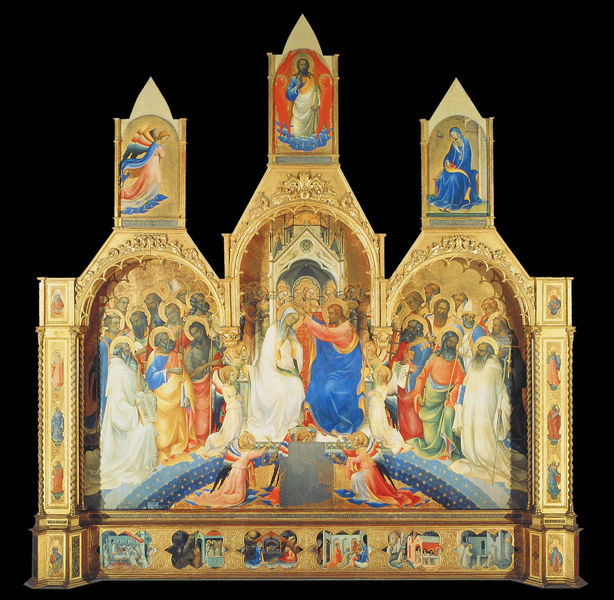
Titel: Krönung Mariens mit Heiligen und Engeln (in den Zwickeln: segnender Christus (Mitte) und Mariä Verkündigung (li u. re))
Künstler: Lorenzo Monaco
Institution: Florenz, Uffizien
inv. 1890: no. 885
Schlagwörter: blau, gott, gelb, menschen, bunt, frau, orange, pfeiler, schmuck, säulen, rot, wand, rahmen, bild, kirche, figur, gold, gewänder, tanzen, krone, kinder, engel, bogen, farben, könig, thron, wandgemälde, foto, bögen, türme, beten, altar, heiligenschein, jesus, götter, mittelalter, krönung, segen, segnung, heilige, jünger, putten, taufe, maria, heilung, format, josef, joseph, triptychon, triptichon, alatar